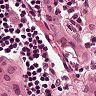
Metastatic tissue present: yes